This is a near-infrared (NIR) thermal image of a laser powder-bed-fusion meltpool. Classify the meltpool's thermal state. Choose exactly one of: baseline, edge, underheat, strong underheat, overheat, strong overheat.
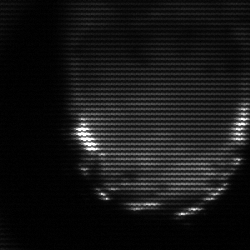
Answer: edge